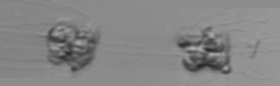
Label: Leptocylindrus_mediterraneus